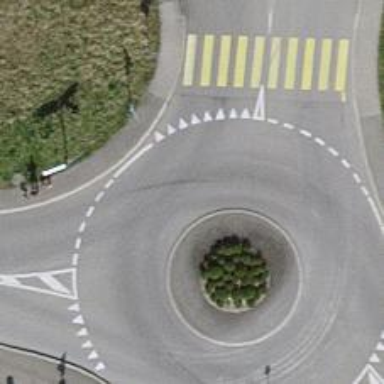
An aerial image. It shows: Residential road that intersects with roundabout.